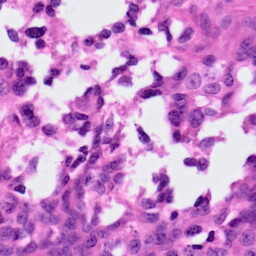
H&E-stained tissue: Ovarian